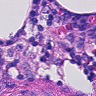
Metastatic tissue present: no